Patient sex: M
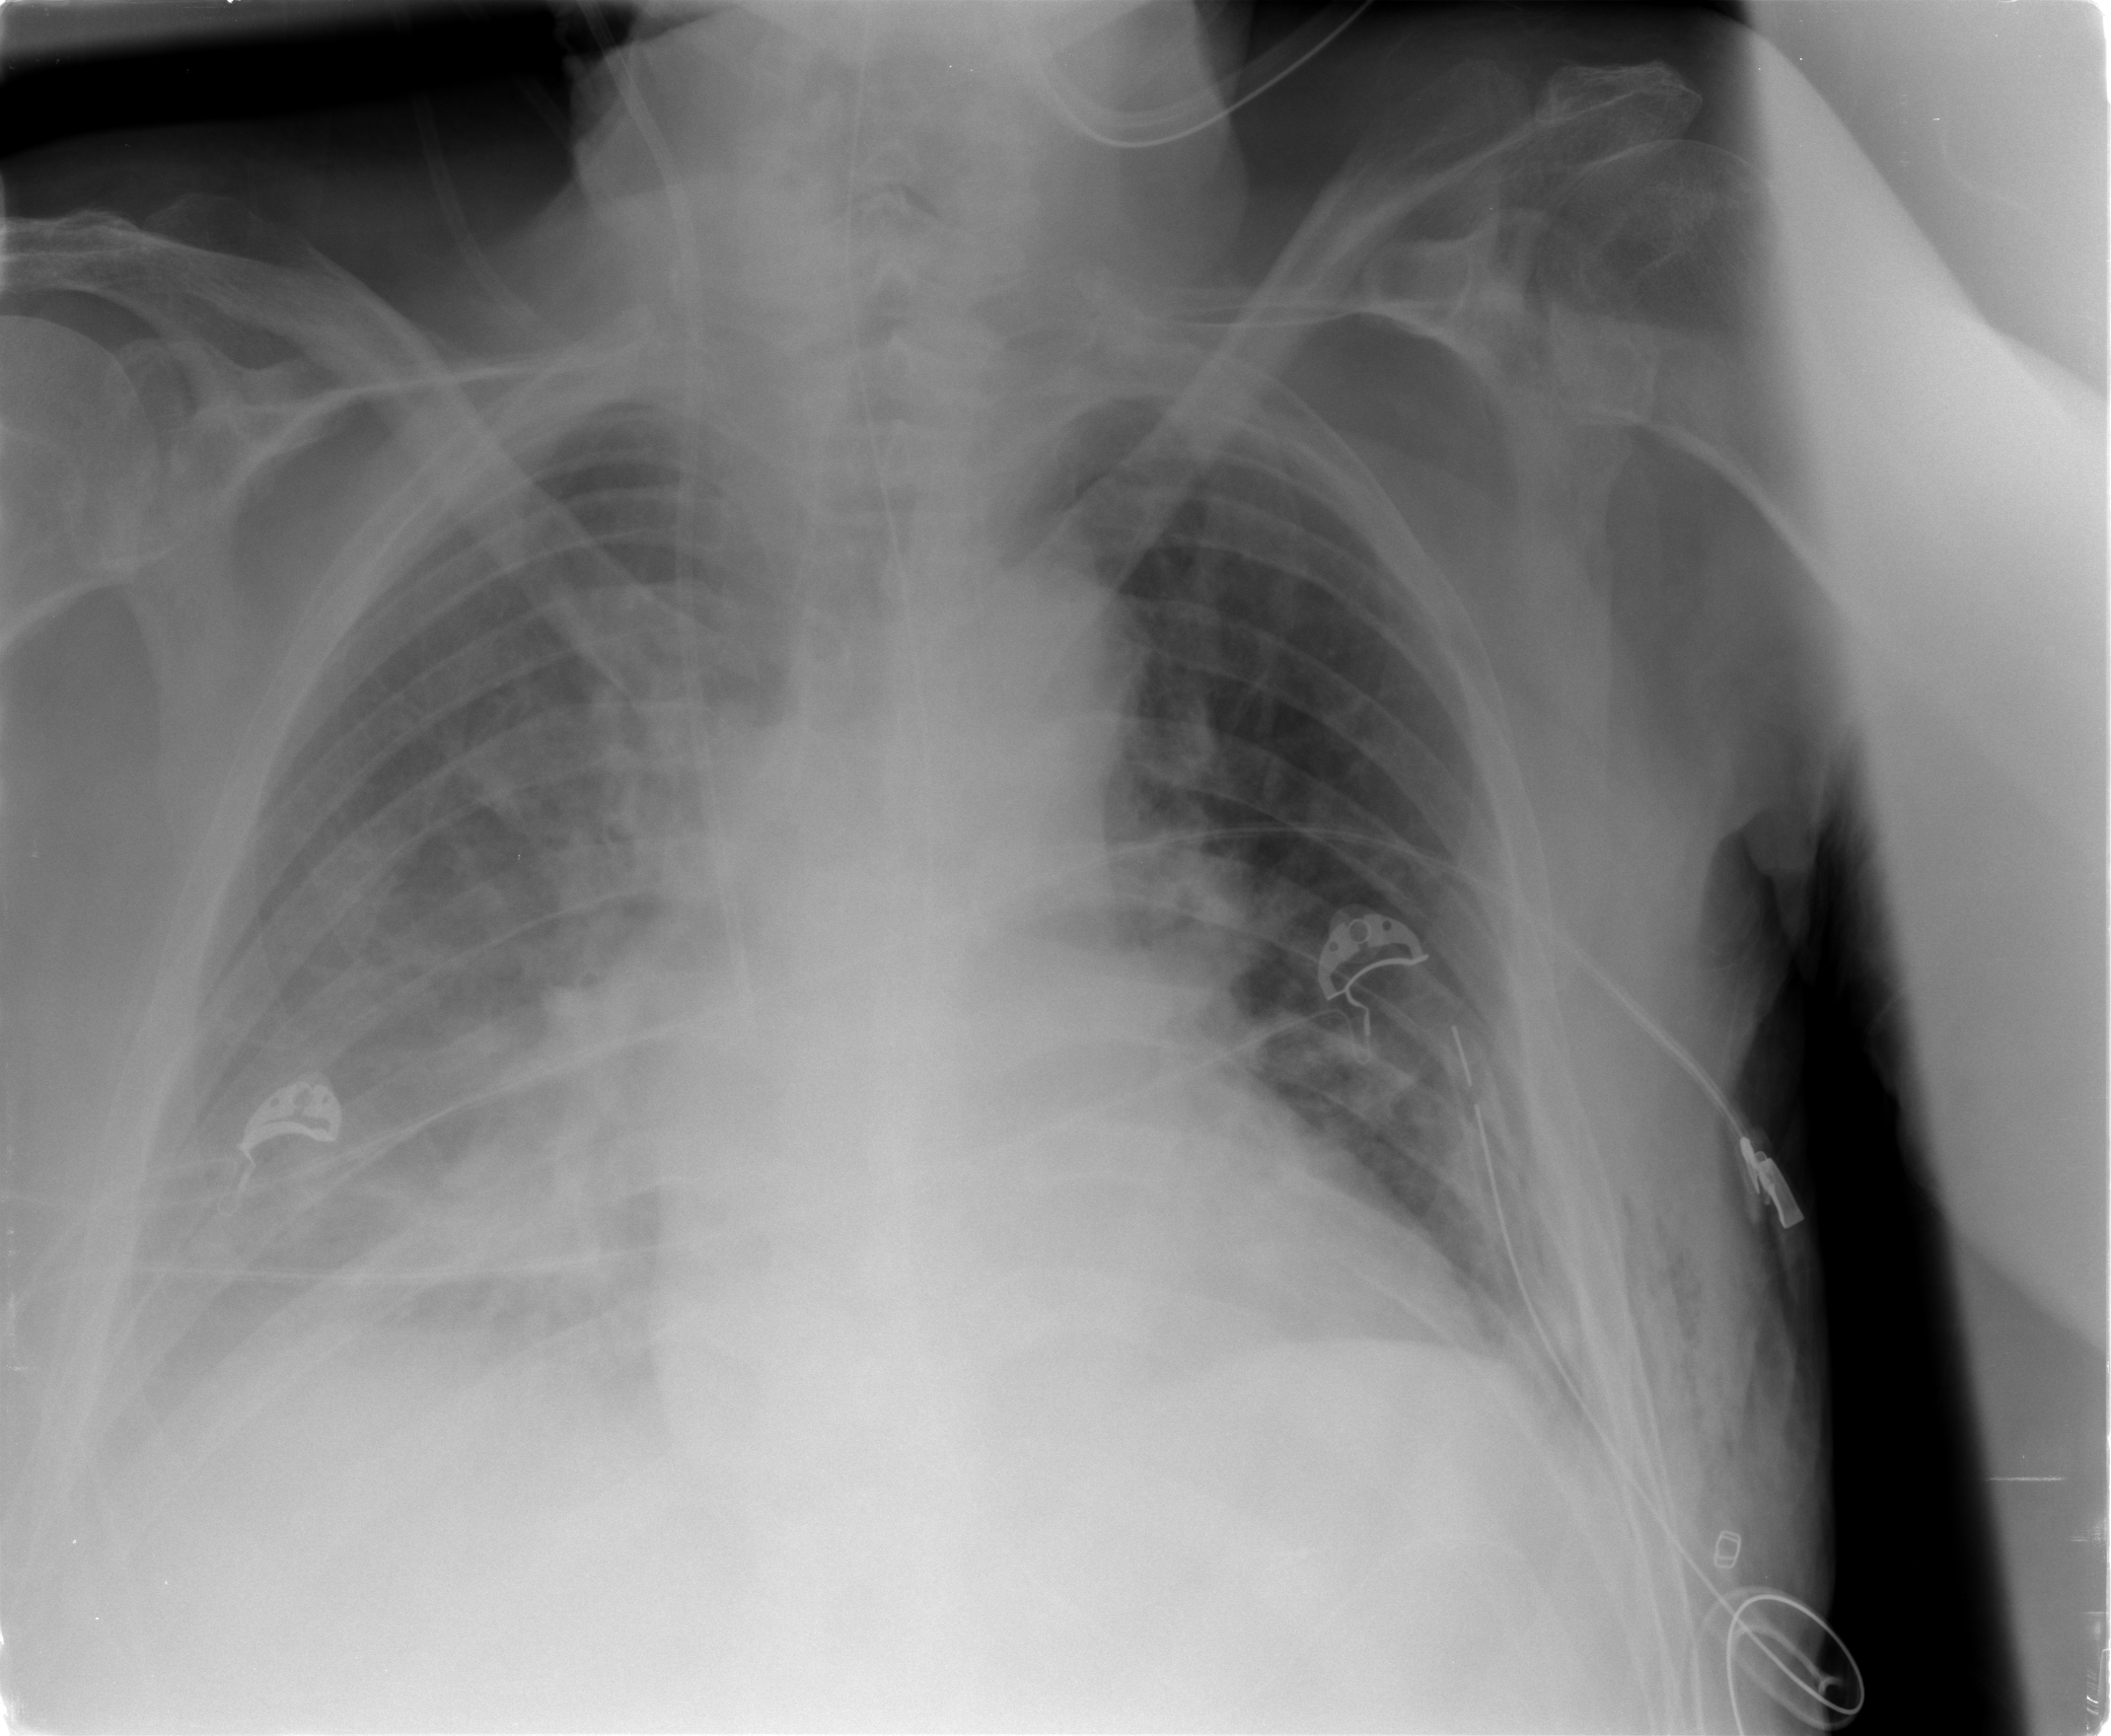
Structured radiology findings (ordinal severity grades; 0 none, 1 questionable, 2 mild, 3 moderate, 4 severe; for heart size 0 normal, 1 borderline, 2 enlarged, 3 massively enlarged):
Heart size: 0
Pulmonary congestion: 3
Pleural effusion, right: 3
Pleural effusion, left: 1
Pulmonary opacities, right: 2
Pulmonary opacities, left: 1
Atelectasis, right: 3
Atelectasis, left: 2